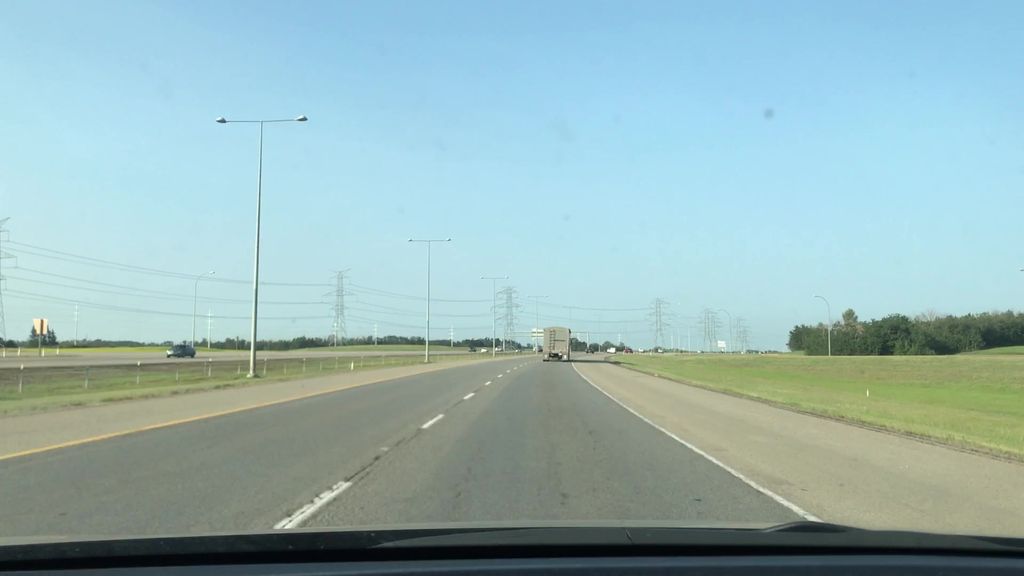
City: edmonton